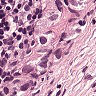
Metastatic tissue present: yes